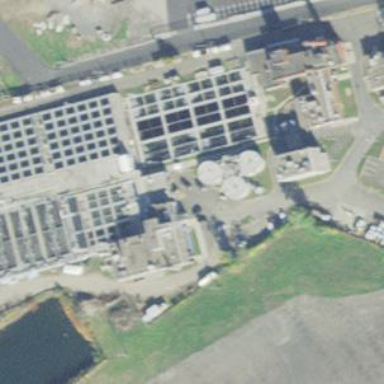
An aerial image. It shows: View of wastewater plant.